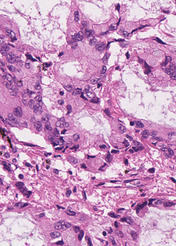
Tumor epithelial tissue: yes
Tumor-associated stroma tissue: yes
Normal tissue: no